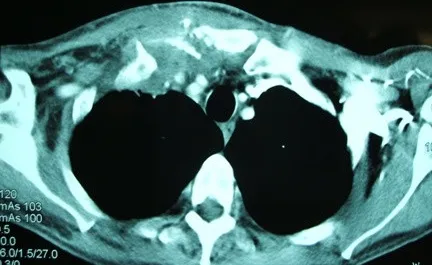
The final computed tomography scan established the correct diagnosis, showing erosive changes within the joint.
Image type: radiology (ct)